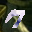
Label: 7